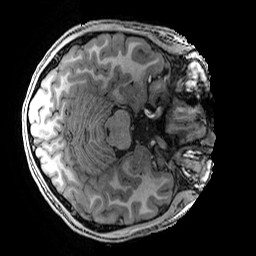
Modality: T1w
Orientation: axial
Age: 15
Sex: male
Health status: ill
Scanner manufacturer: ge
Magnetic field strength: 3 T
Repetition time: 0.007664 s
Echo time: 0.00342 s